Field crop: maize
Growth stage: 2
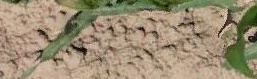
Species: maize